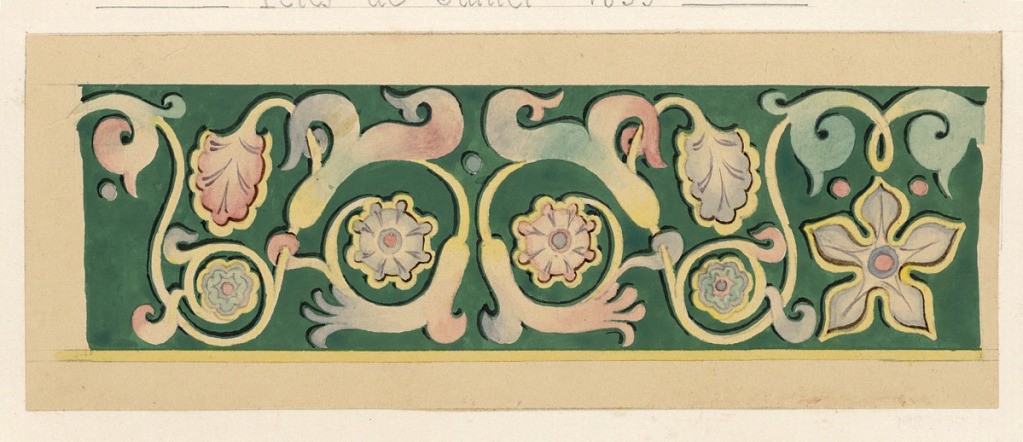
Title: Decorative panel for July Festival
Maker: Félix Duban, French, 1797 - 1870
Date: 1835
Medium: watercolor, gouache, black ink, wash, graphite on tan paper mounted on off-white laid paper
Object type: Drawing
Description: Design for a panel ornamented with an abstract vine motif and flowers in pink, blue, green, and yellow on a green ground.